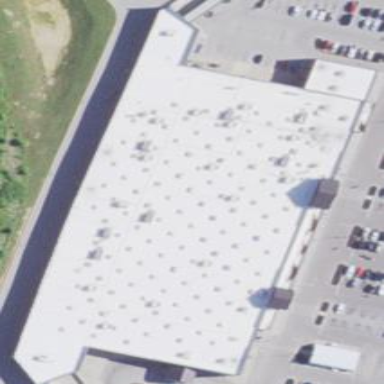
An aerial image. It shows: Building that houses supermarket.